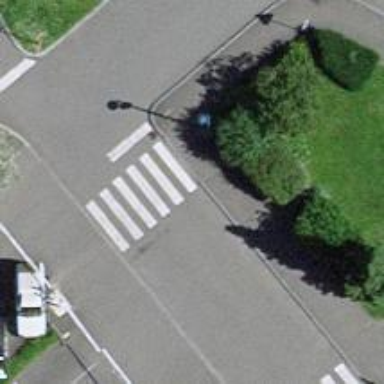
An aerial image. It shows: Uncontrolled zebra crossing on the road.